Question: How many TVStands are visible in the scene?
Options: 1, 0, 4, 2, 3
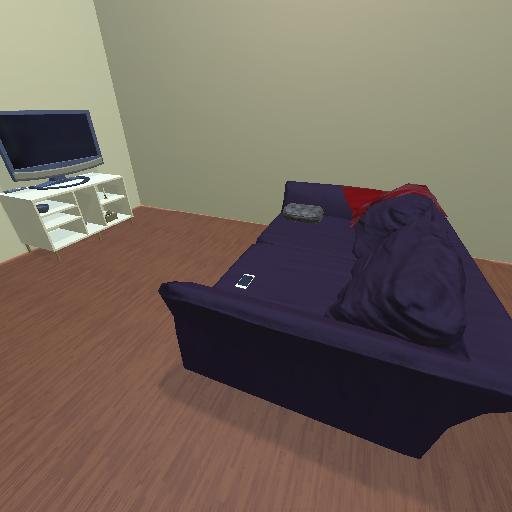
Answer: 1